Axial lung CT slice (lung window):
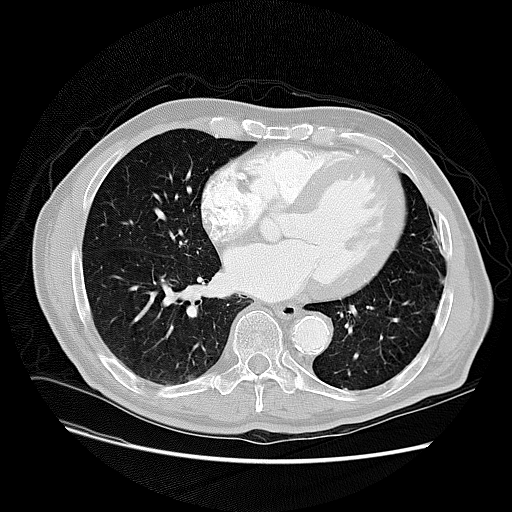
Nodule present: no